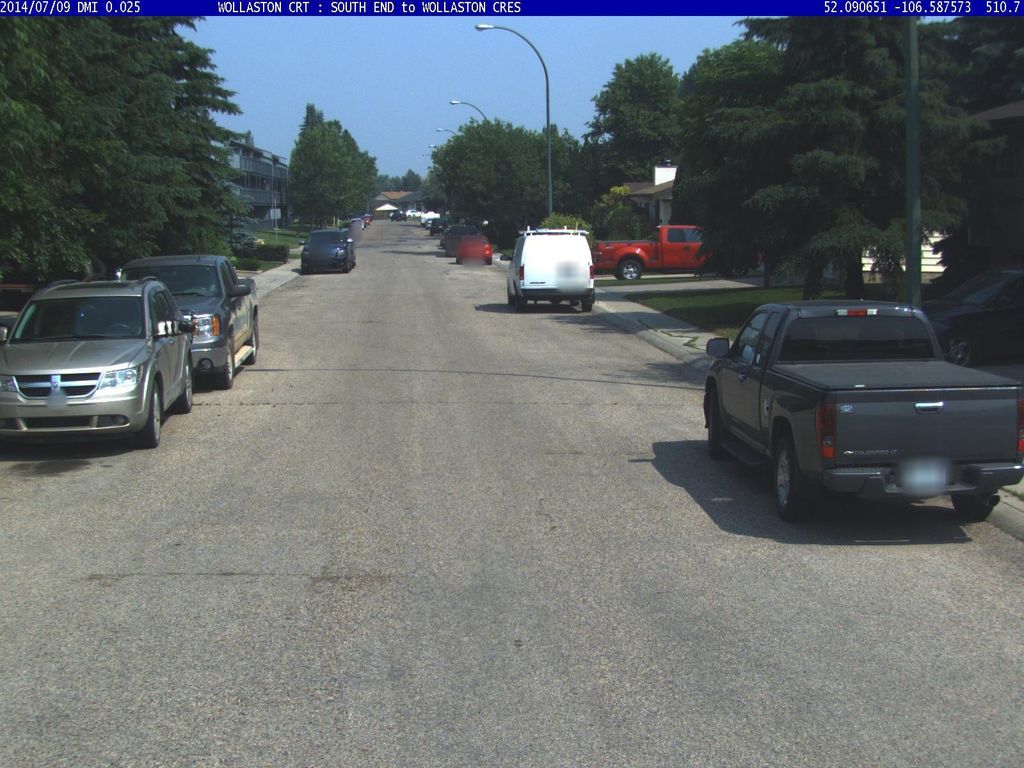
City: saskatoon